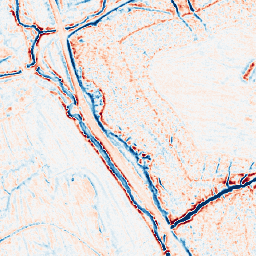
Category: edge_preserving
Decomposition family: bilateral
Decomposition parameters: d: 9
sigma_color: 75
sigma_space: 75
Upsampling method: nearest
Upsampling parameters: scale: 2
Upsampling scale: 2